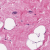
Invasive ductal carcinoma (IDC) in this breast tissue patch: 0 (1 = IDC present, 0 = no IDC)